Field crop: maize
Growth stage: 2
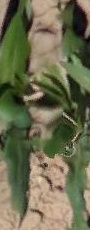
Species: maize